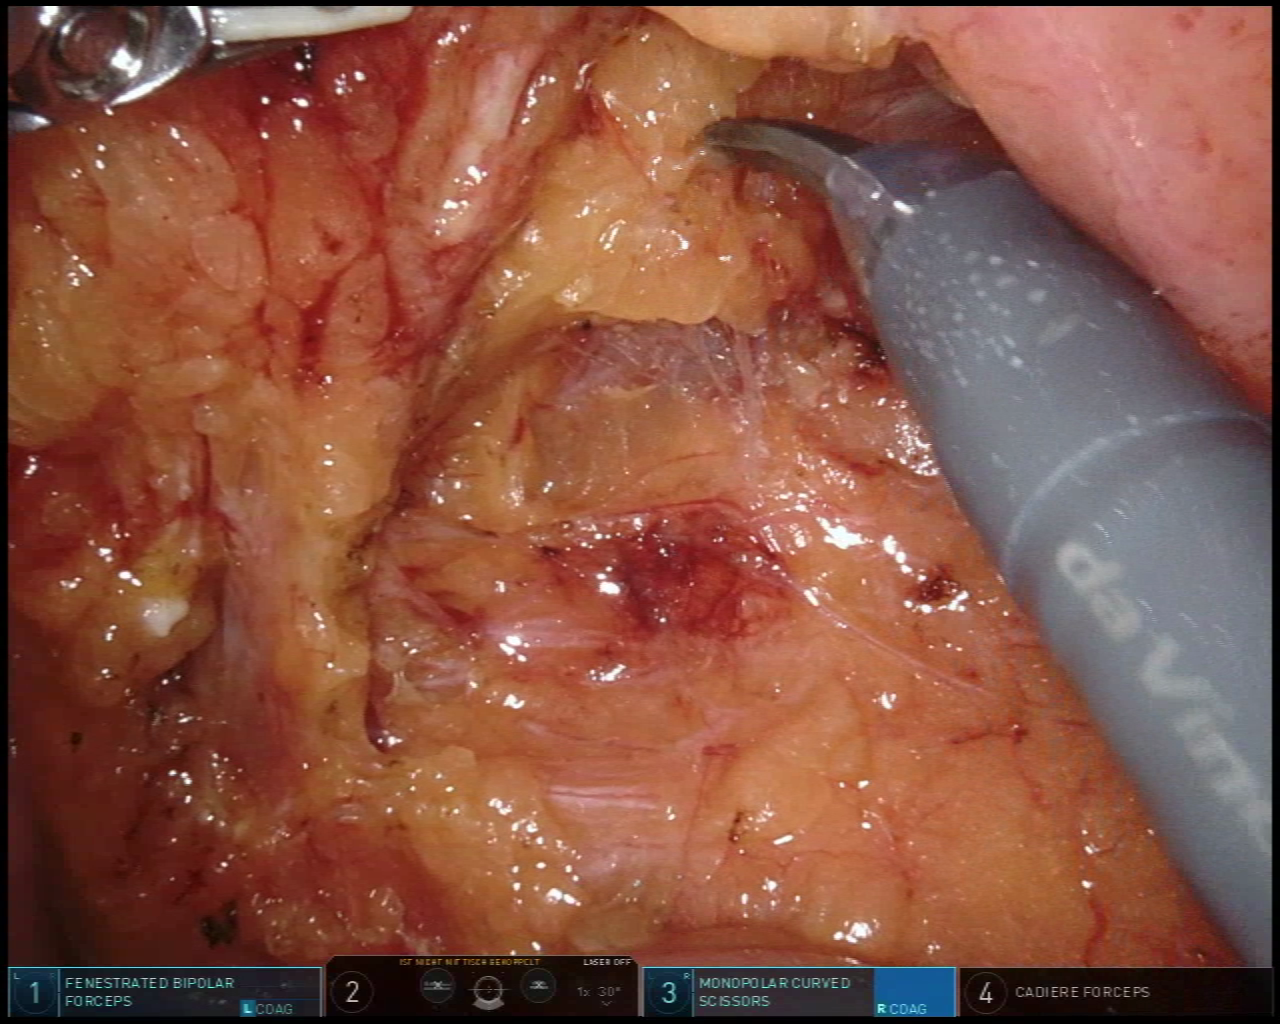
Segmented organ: inferior_mesenteric_artery
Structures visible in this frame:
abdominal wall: no
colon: yes
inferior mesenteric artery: yes
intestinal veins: no
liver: no
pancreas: no
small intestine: yes
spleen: no
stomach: no
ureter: no
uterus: no
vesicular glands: no